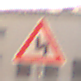
Verkehrszeichen: DoppelkurveZunaechstLinks
Umgebung: Outdoor, Urban
Tageszeit: MorningAfternoon
Wetter: Clear
Licht: Natural
Jahreszeit: NotSpecified
Kontrast: HighContrast